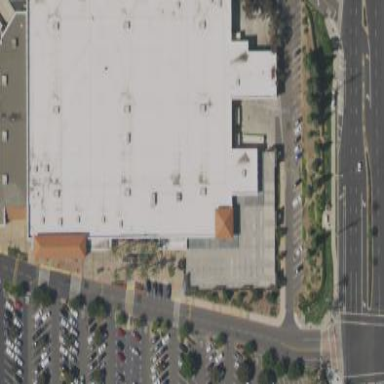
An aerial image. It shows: Retail building that houses department store.